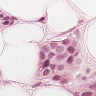
Metastatic tissue present: yes